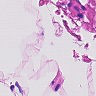
Metastatic tissue present: no